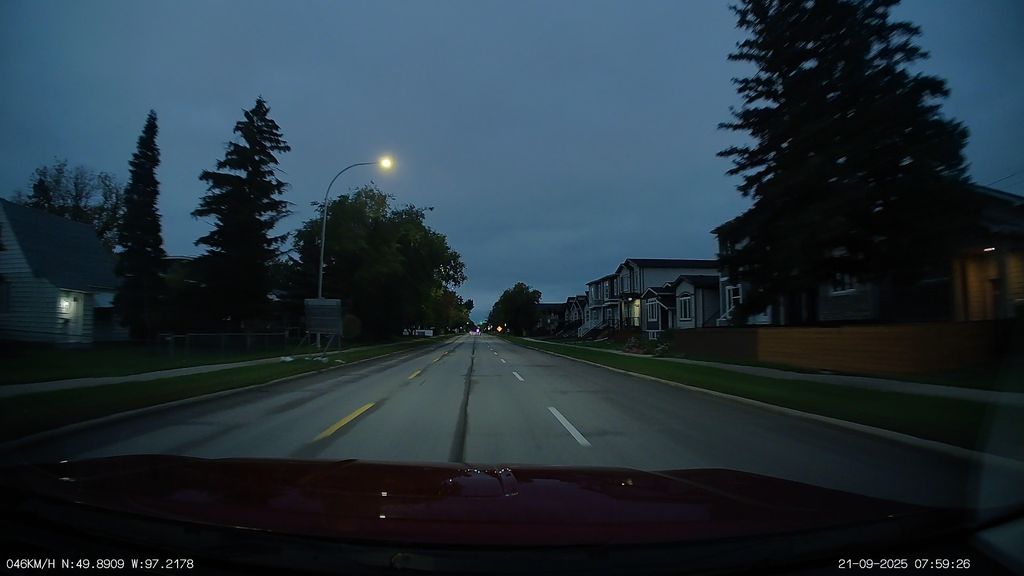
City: winnipeg